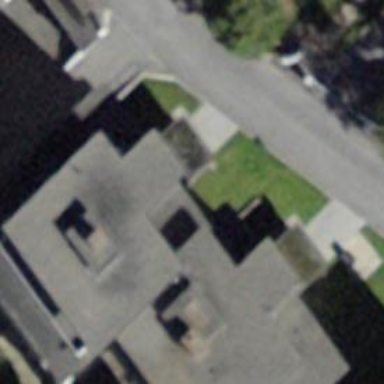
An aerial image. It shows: Flat-roofed building.